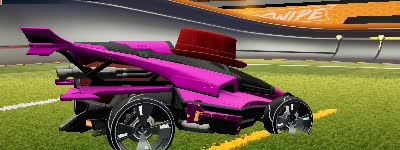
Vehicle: aftershock